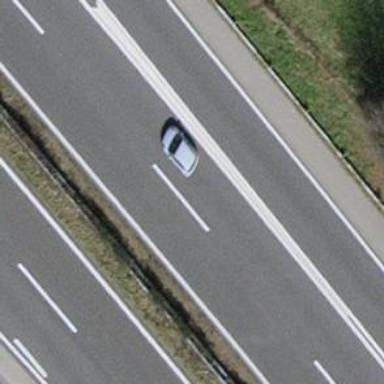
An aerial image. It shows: Motorway.